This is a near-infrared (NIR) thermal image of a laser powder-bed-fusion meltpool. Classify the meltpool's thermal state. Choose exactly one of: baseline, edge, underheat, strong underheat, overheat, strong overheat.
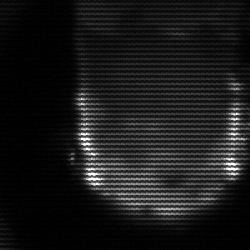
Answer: baseline